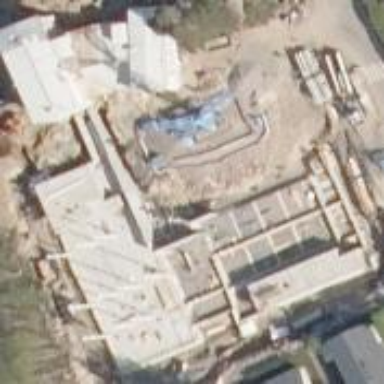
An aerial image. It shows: School building.